Question: I have two separate DALs of a project and I want to compare them to see which one is the better DAL with regards to performance. The performance metrics that I have in mind are memory, execution time of queries etc.
The problems that I have faced are:
1) I have used visual studio profiler and generated two reports but in some cases the values that are common to both projects don't match up.(I have read that for this instrumentation is to blame)
2) Also I have an insert method in both DAL's whose performance I want to compare so when I use the compare reports option it does not show a value since the comparison is of methods in different projects.

Any suggestions to the approach I can use will be helpful.
Also , is profiling the only method to judge application performance,for my case?
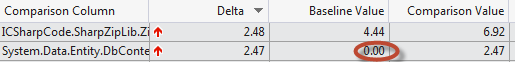
Answer: Profiling tools usually heavily distort the measurements, it's not surprising that the results you get are inconsistent.
I would suggest just using Stopwatch to measure a loop of let's say 100000 DB access operations through each of the DAL's. You can measure average time per one operation, and the test duration in total.
While the loop is running, have Perfmon display counters of CPU, '.NET CLR Memory\# Bytes in all heaps', '.NET CLR Memory\% Time in GC'. It would be also useful to measure transaction throughput from the database, like 'MSSQL$SQLEXPRESS\Transactions/sec' and 'MSSQL$SQLEXPRESS:SQL Statistics\Batch Requests/sec' (assuming you use SQL Express; other DBMS usually supply similar counters as well).
I think this should give you quite enough information to decide.